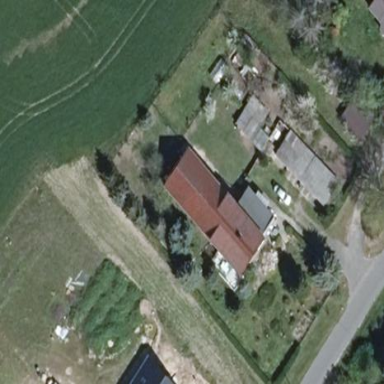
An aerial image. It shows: House with flat light gray roof. The building has various parts.